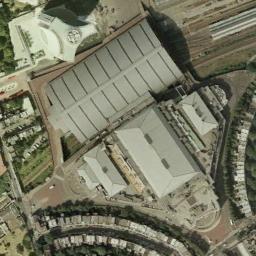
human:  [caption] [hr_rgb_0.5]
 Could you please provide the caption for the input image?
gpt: There are many trees beside the palace .

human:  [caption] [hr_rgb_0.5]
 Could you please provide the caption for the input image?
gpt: The palace with some palaces of different sizes is surrounded by some other buildings .

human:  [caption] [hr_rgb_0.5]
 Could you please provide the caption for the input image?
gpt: The palace is on the bare land next to some trees .

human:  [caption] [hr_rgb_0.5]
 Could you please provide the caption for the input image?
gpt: At the back of the palace is a lawn, And in front is a brown vacant lot .

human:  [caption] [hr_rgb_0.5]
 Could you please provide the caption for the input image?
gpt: There are some green trees beside the gray palace .